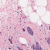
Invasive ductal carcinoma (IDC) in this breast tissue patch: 1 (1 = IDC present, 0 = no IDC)